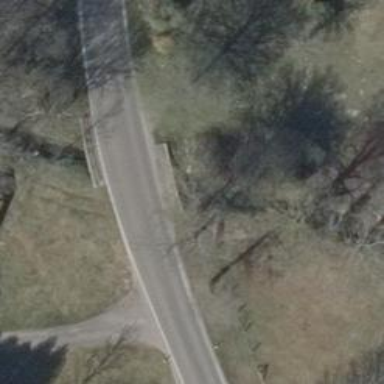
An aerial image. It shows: Secondary road on asphalt bridge.